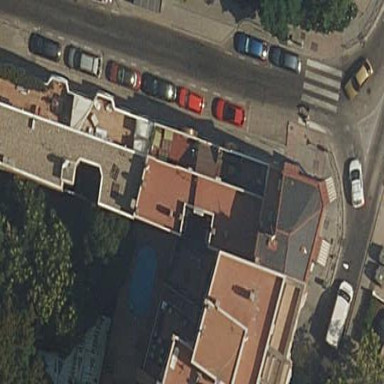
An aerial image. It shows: Residential building.